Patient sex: M
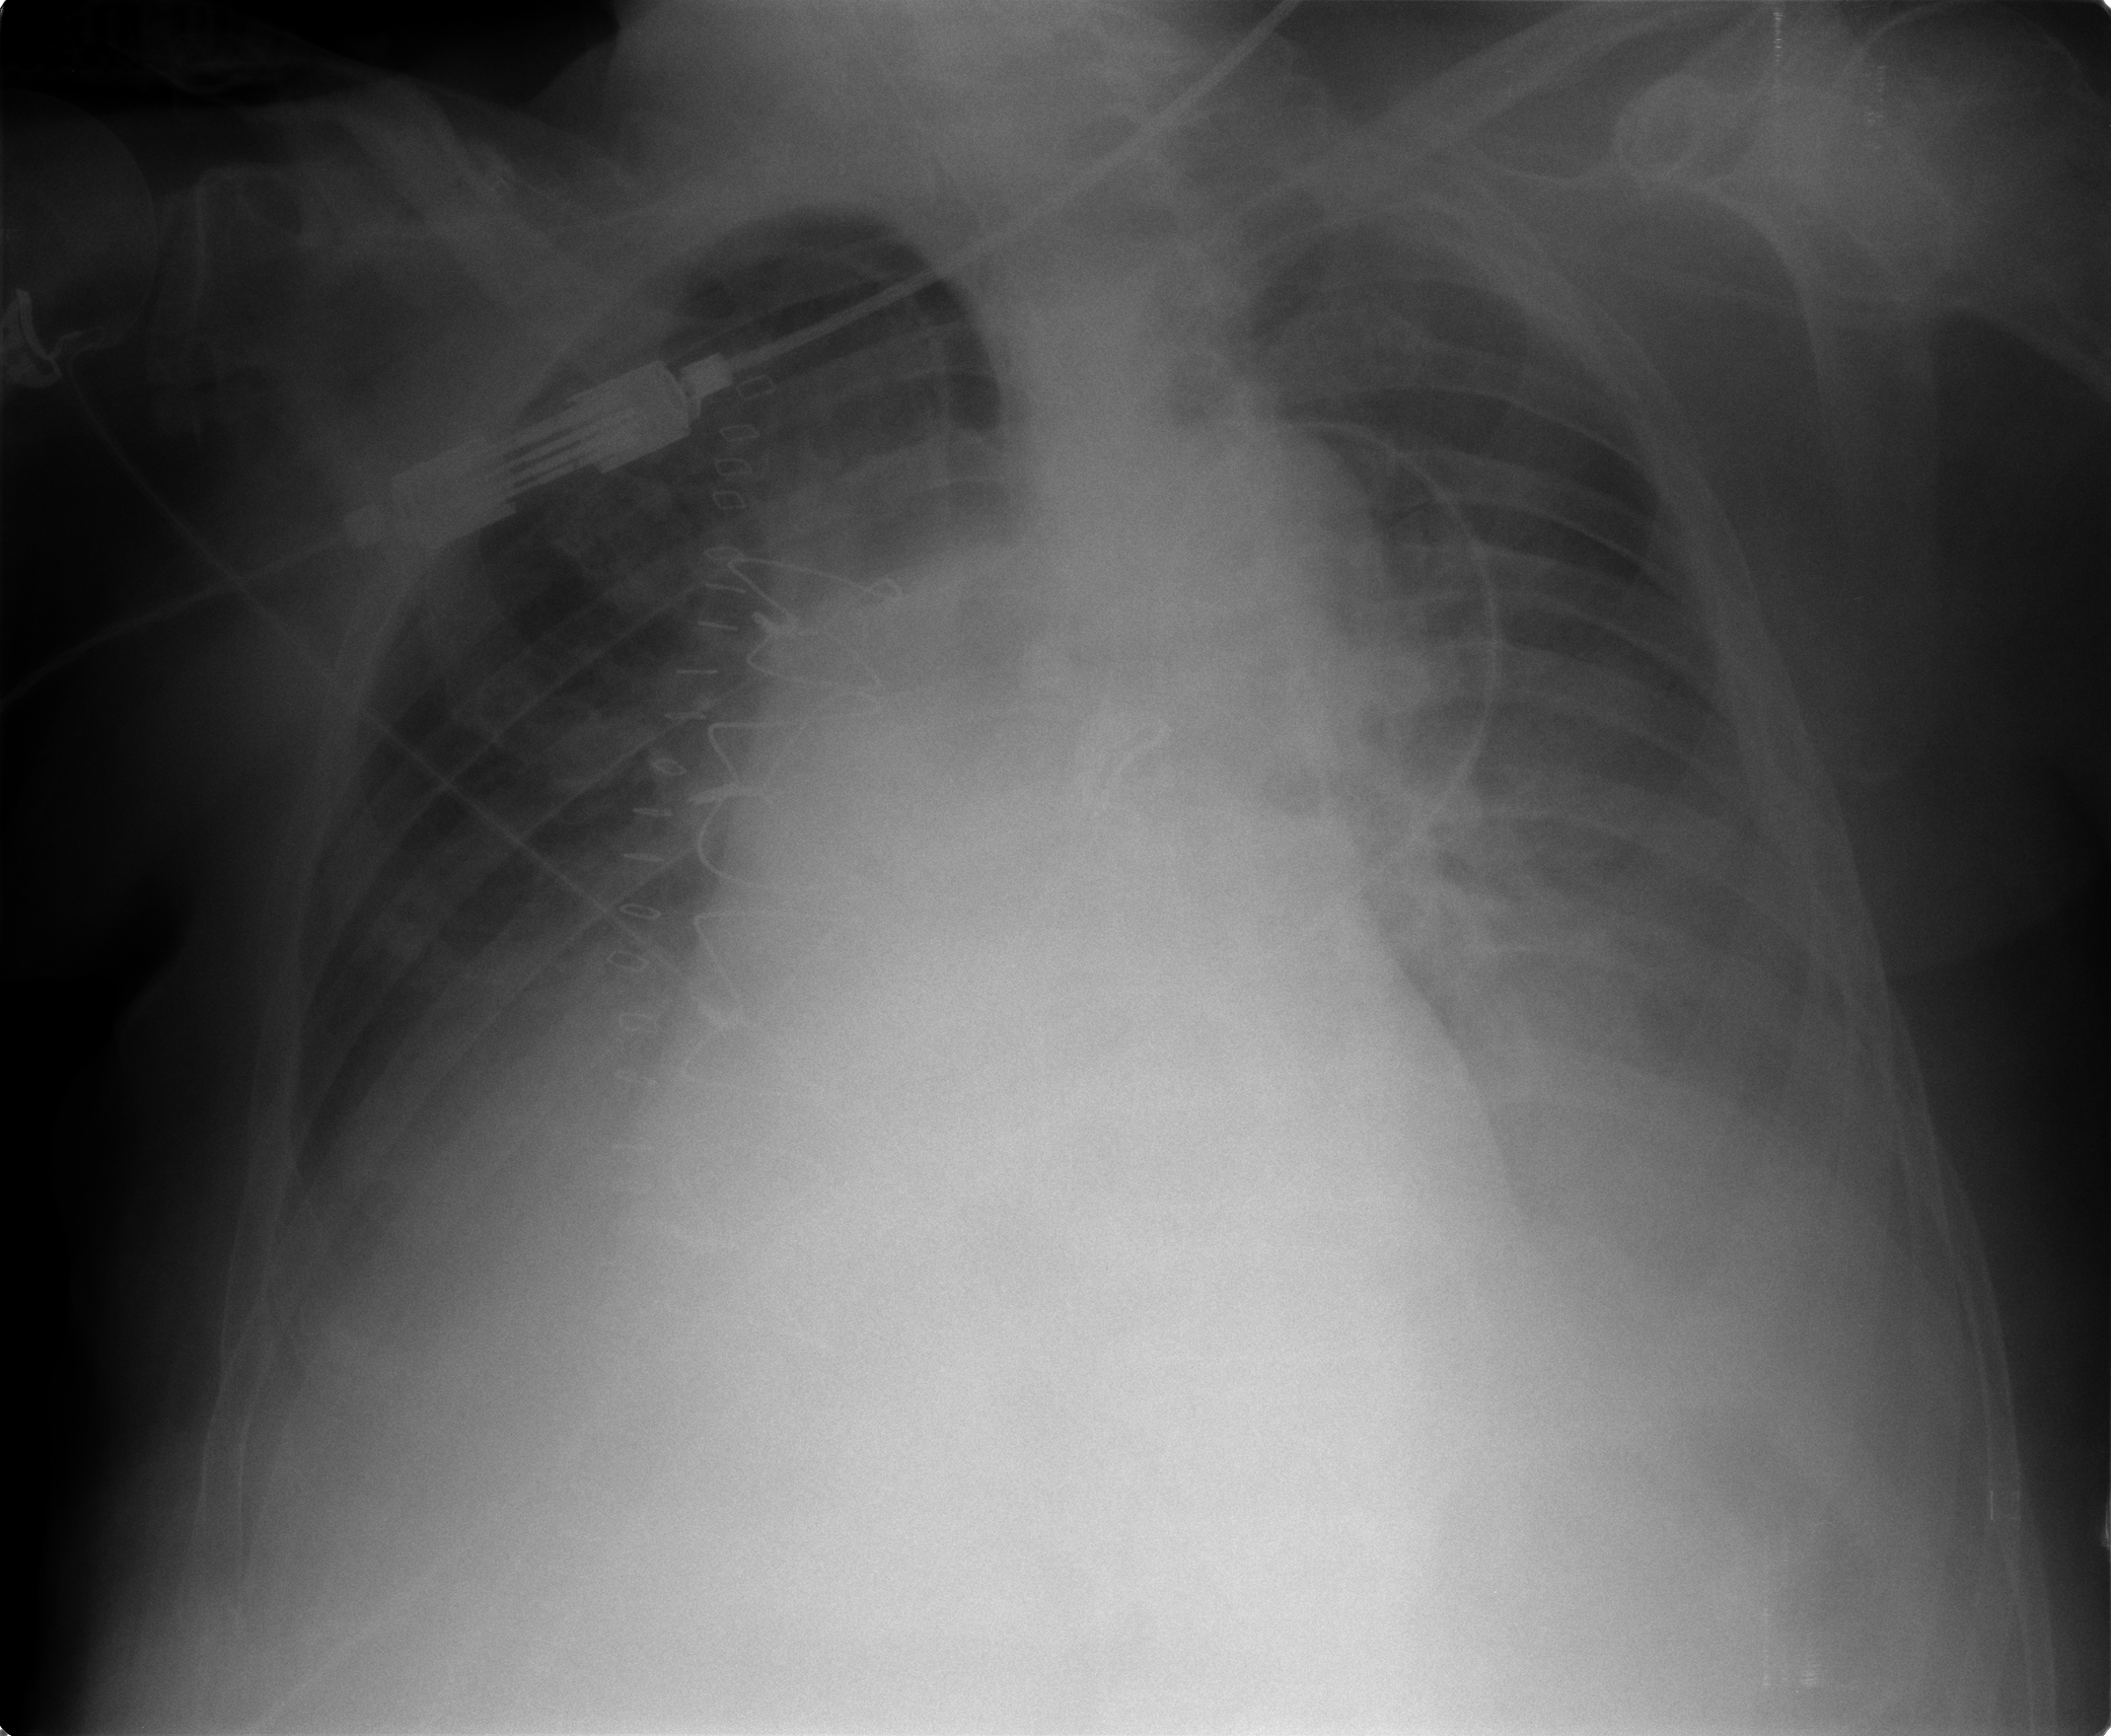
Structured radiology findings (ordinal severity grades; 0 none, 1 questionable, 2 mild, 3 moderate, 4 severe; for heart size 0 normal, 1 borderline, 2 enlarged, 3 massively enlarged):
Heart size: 2
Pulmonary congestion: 2
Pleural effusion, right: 2
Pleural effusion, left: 3
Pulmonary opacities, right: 0
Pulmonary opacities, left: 0
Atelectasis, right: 2
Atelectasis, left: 2